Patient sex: M
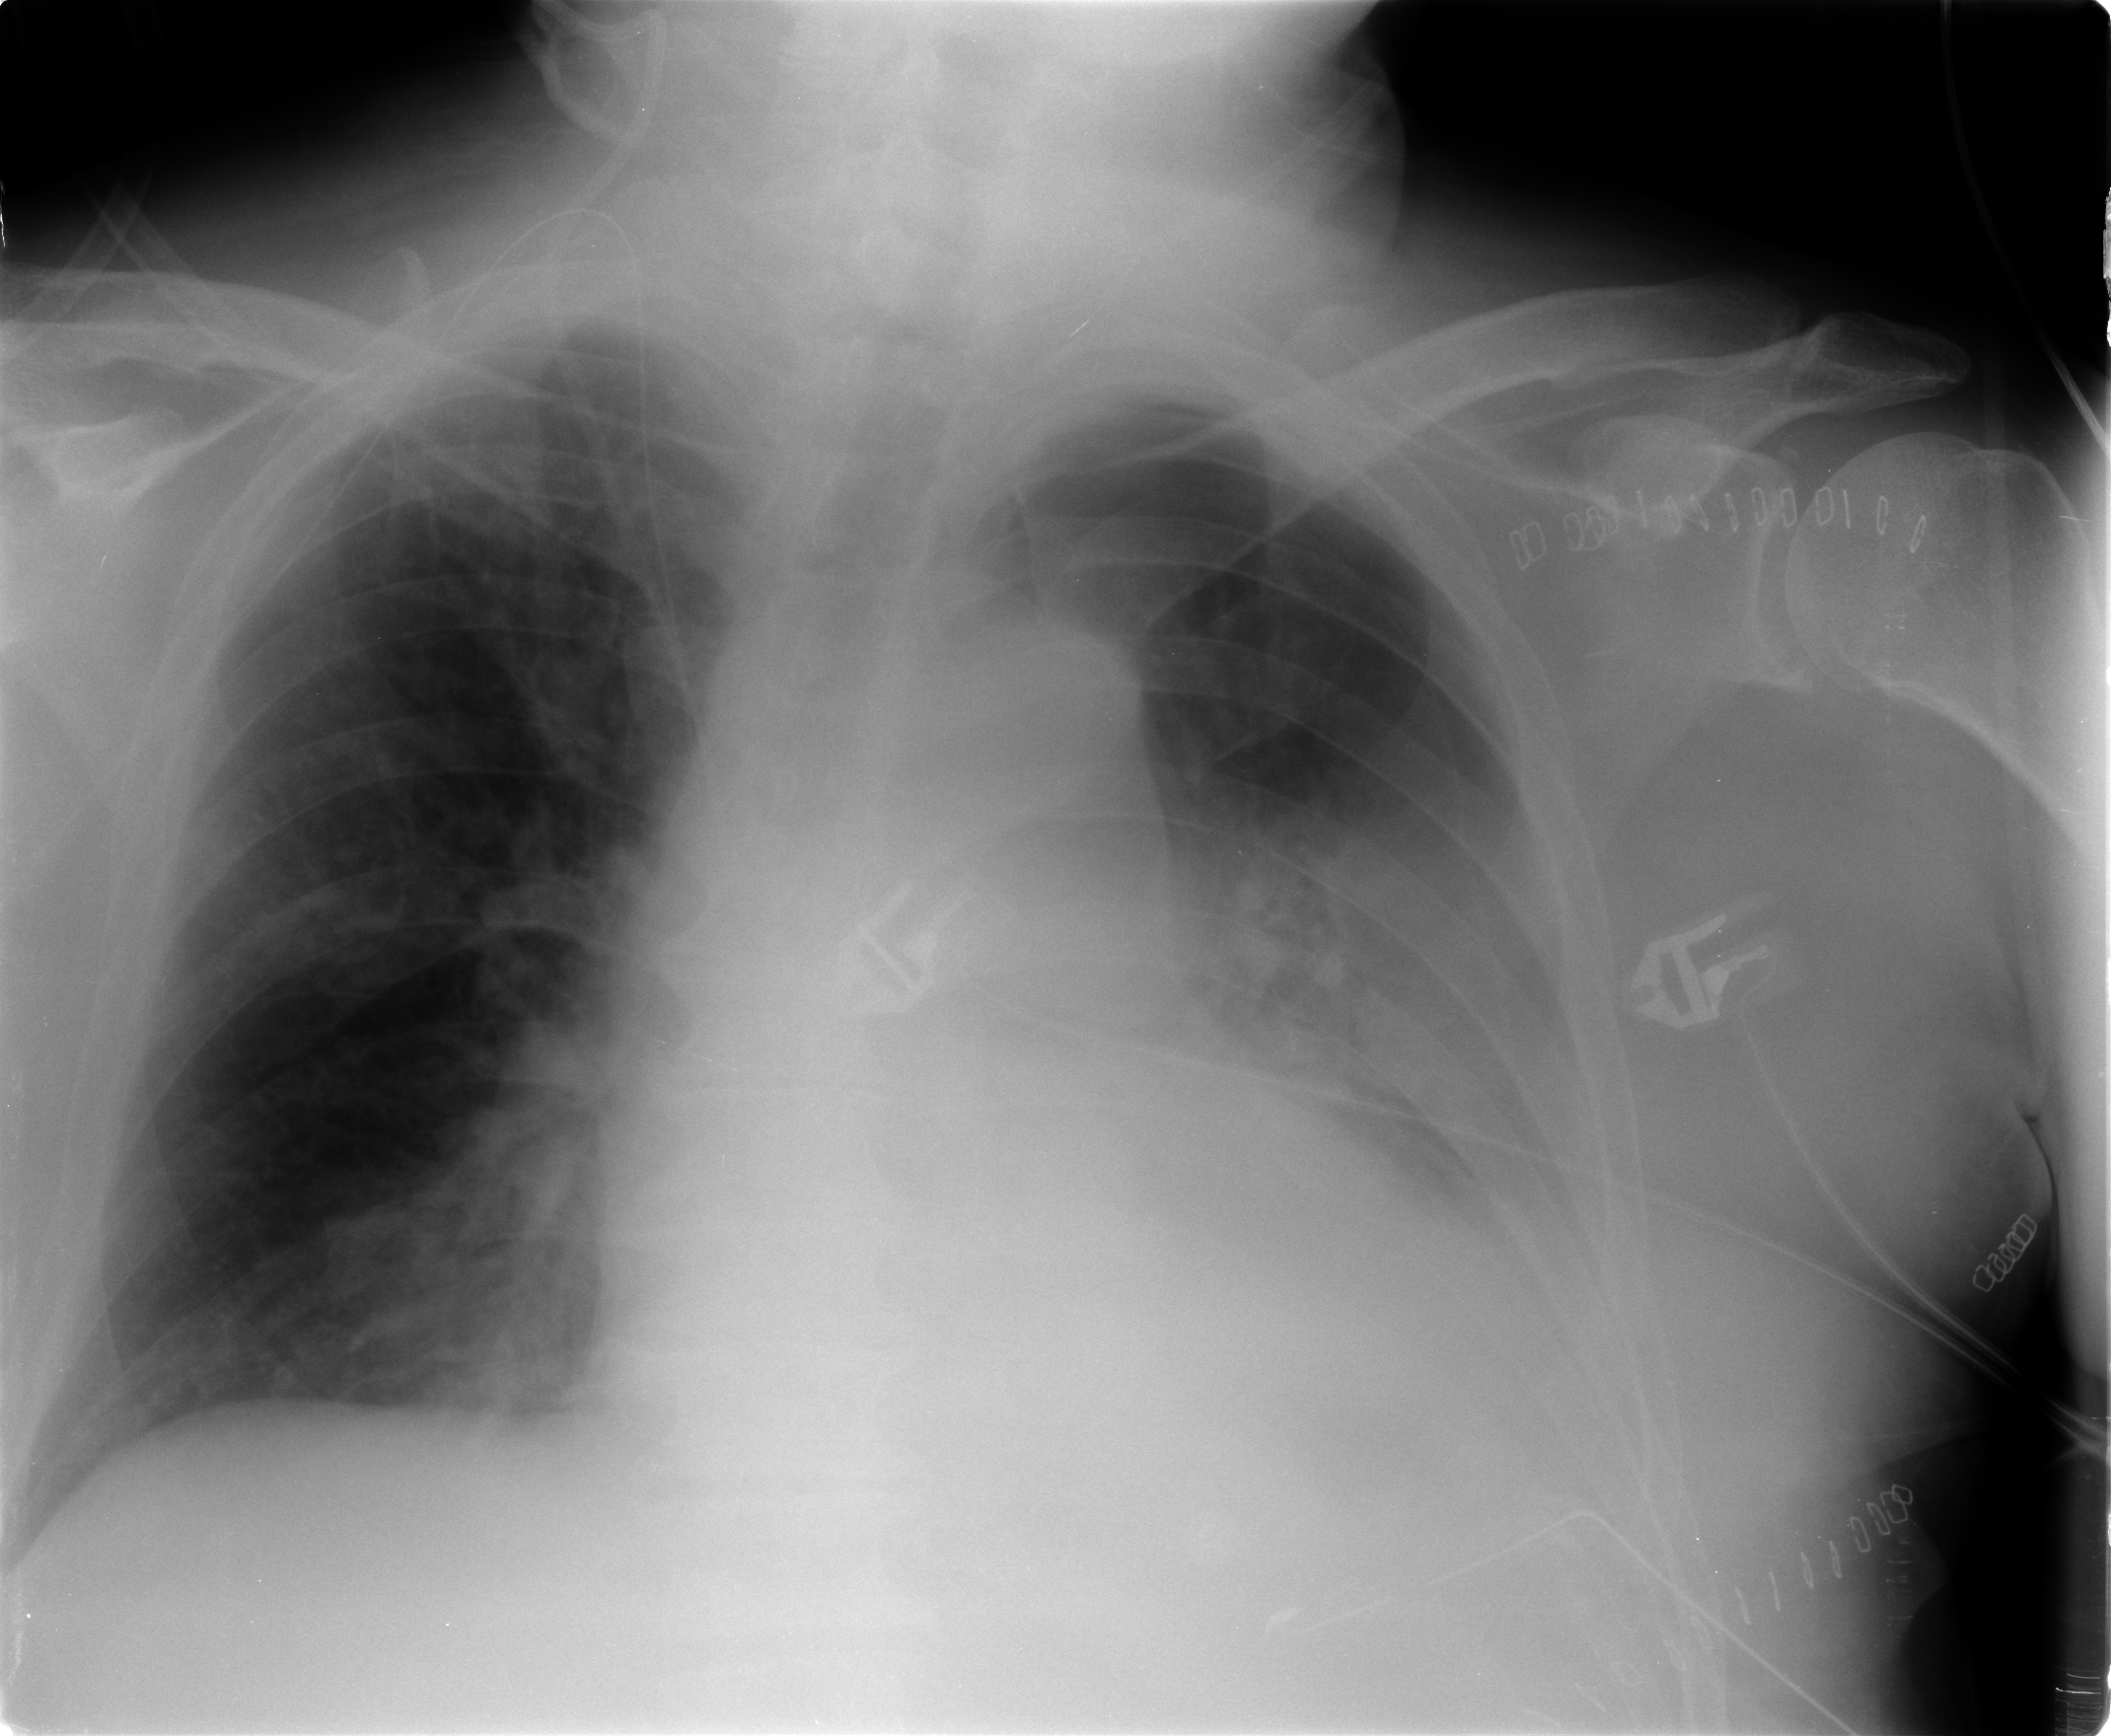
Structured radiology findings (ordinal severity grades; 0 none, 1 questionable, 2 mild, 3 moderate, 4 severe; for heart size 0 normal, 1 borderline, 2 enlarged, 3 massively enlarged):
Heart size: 2
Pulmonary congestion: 2
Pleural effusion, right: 0
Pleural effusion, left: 2
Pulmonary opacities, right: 1
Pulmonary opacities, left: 1
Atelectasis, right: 2
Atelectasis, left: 2